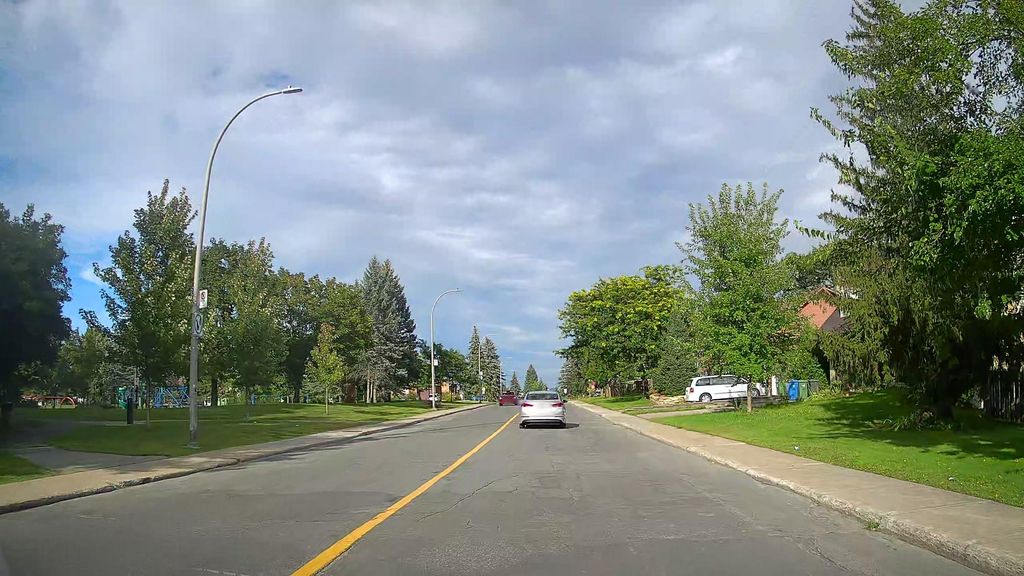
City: montreal